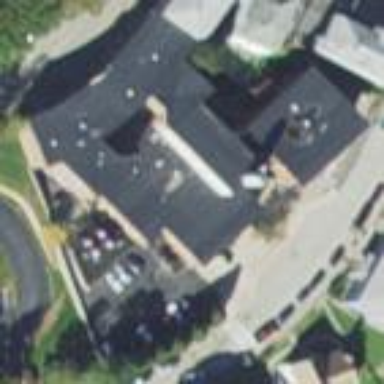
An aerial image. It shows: School.